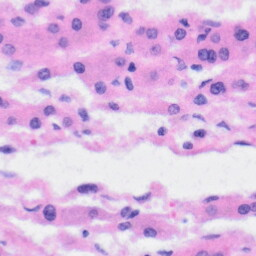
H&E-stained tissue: Liver